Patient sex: F
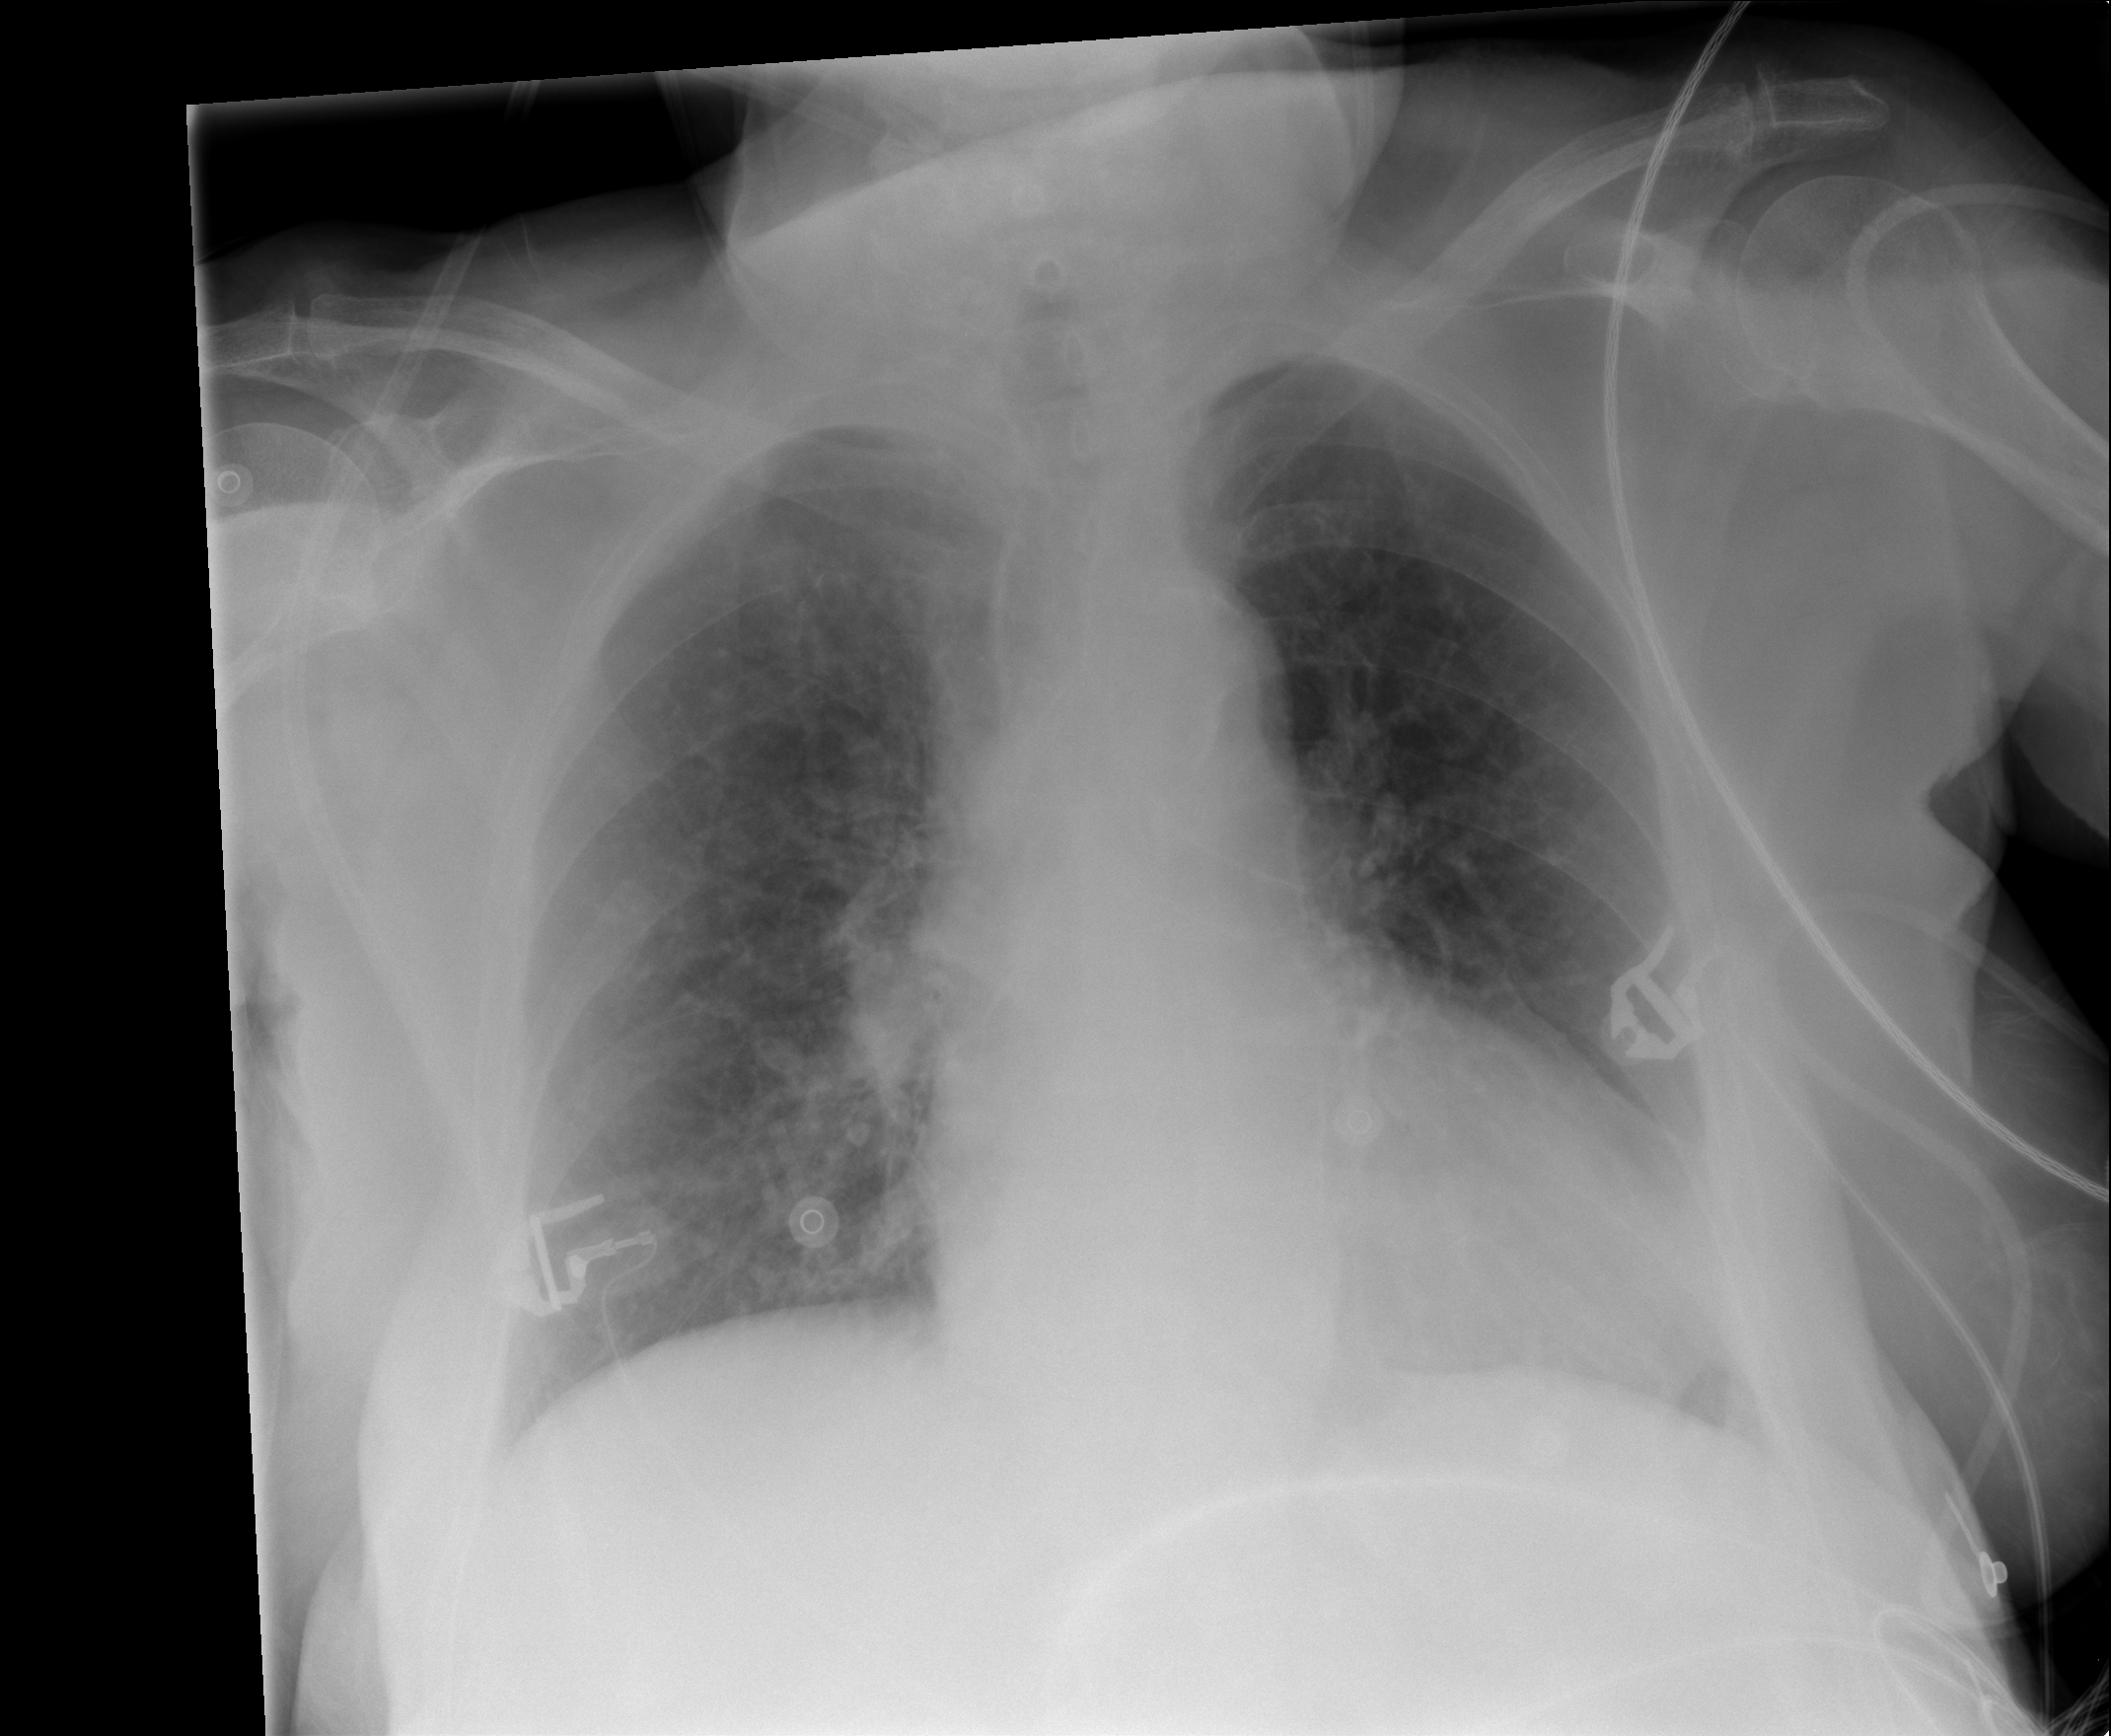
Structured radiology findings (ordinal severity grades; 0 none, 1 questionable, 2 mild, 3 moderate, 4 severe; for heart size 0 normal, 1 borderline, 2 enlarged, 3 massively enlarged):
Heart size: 0
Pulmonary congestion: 2
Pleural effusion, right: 0
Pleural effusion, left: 0
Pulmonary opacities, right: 2
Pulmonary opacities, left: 2
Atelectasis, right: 0
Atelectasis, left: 0